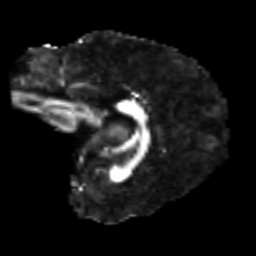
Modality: FA
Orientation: sagittal
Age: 26
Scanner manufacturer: siemens
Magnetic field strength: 3 T
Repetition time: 4.52 s
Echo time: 0.084 s